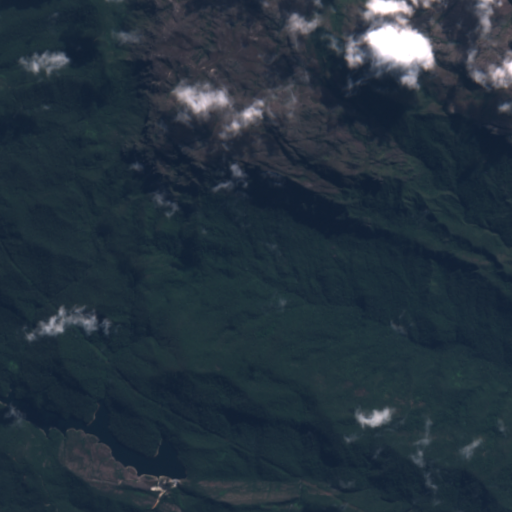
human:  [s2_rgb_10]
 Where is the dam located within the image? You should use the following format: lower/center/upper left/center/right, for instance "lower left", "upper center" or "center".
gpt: The dam is located in the lower center of the image.
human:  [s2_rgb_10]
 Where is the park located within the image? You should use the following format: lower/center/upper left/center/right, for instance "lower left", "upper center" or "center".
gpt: There is no park in the image.